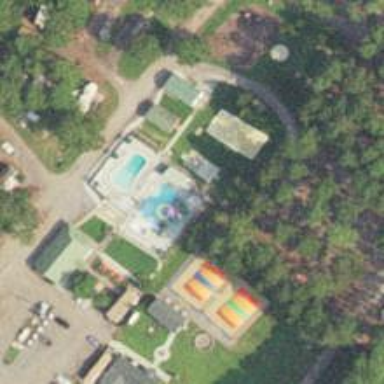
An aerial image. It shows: Water slide attraction.